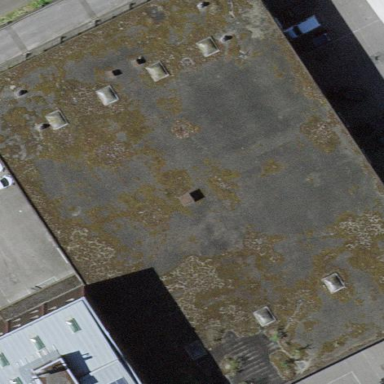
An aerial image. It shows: Industrial building.